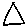
Label: triangle